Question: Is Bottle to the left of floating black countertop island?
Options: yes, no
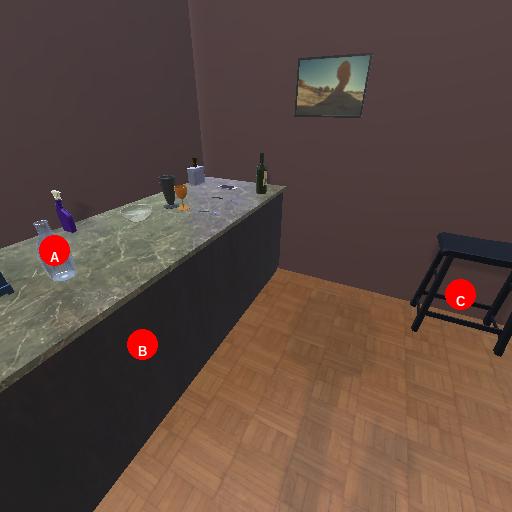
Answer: yes